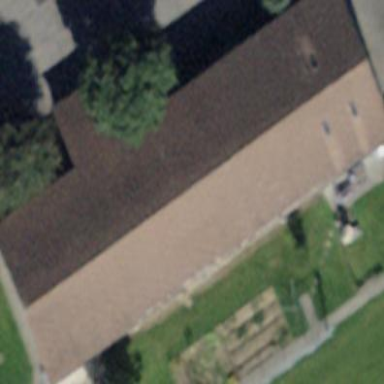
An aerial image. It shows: School building.